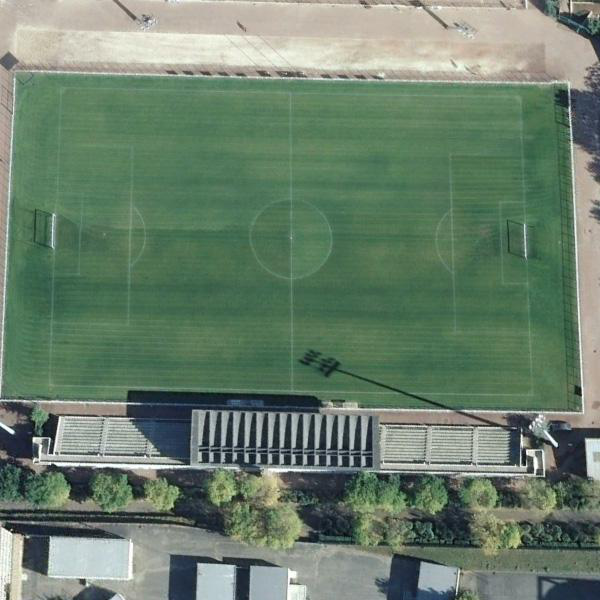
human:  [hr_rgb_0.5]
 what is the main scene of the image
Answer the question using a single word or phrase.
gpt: football field